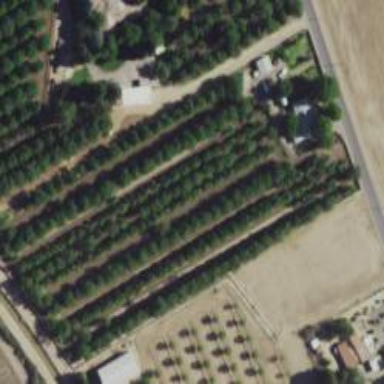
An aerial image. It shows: Orchard.